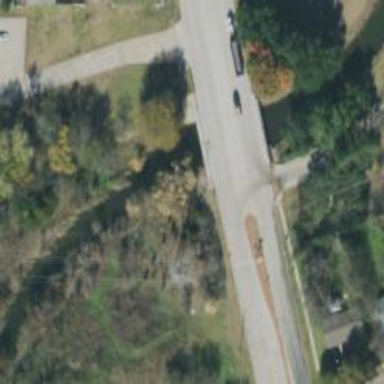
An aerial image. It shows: Secondary road with bridge.